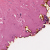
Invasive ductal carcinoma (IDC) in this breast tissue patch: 0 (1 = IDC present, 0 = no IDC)